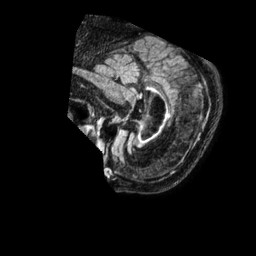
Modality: FLAIR
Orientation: sagittal
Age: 61
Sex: male
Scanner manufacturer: philips
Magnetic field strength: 1.5 T
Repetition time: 4.8 s
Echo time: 0.3372 s